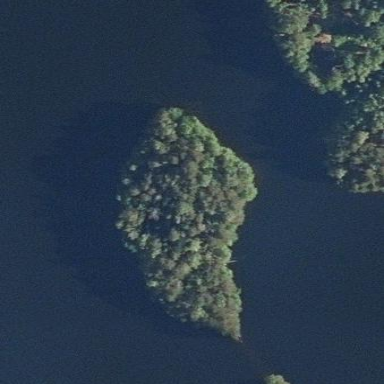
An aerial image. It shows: Islet covered in needle-leaved woodland.